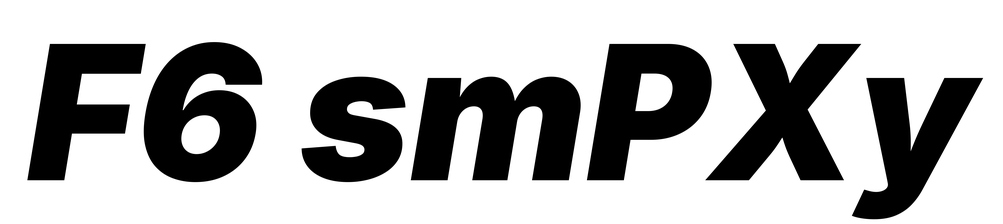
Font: Inter-Italic_Black_Italic